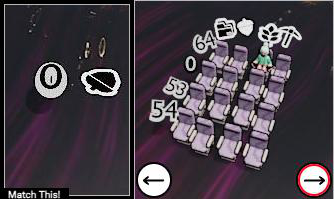
Task: seats
Answer: no